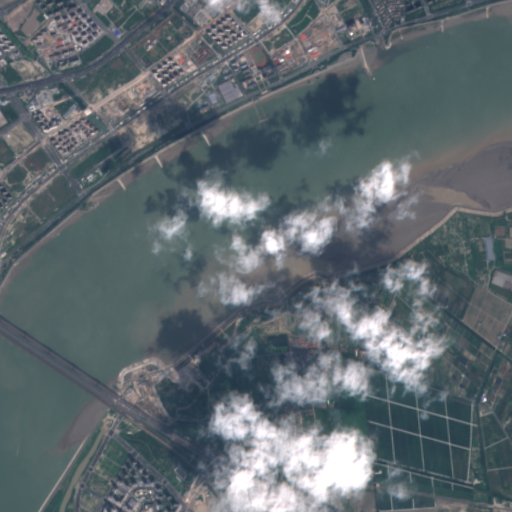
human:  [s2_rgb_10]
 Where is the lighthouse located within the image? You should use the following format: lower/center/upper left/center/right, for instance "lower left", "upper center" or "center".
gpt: The lighthouse is located in the upper right of the image.
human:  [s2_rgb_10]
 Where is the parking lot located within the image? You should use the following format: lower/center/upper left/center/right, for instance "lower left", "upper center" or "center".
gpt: The parking lot is located in the upper left of the image.
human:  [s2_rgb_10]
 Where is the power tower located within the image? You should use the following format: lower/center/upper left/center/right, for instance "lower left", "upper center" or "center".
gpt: The power tower is located in the upper left of the image.
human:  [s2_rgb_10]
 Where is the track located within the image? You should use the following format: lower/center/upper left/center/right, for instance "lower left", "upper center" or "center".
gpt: The track is located in the upper center of the image.
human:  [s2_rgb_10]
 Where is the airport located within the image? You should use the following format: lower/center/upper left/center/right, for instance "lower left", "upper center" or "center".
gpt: There is no airport in the image.